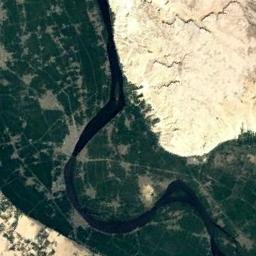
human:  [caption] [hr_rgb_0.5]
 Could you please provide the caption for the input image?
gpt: There are many trees around the river .

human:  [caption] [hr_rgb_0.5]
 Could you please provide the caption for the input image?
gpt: The river goes through bare land and green grass .

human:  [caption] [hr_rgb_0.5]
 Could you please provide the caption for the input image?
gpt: The deep blue river with a wide floodplain covered with vegetation goes through the wasteland .

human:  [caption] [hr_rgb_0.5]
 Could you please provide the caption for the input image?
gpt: A crooked blue river with green and tawny fields on both sides of the bank and a yellow desert on the outskirts .

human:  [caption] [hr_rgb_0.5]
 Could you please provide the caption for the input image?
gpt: There are many green farmlands and a yellow desert near the river .